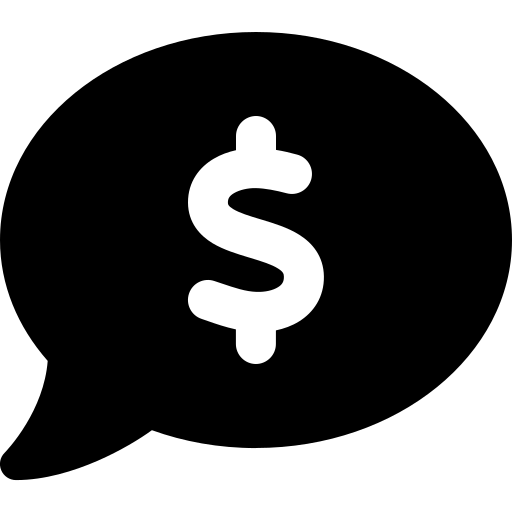
Tags: icon, FontAwesome, fa-icon, solid, comment, dollar